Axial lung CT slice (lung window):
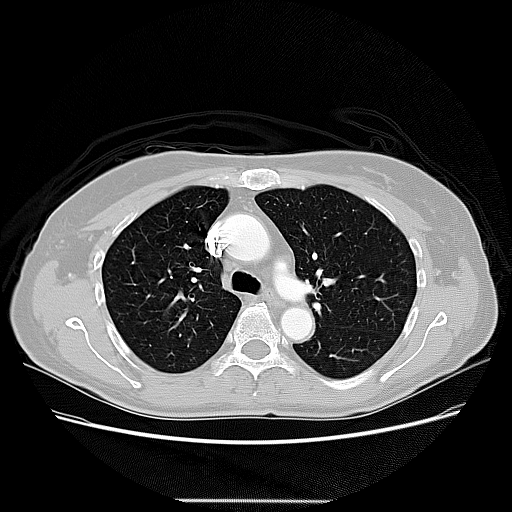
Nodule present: no